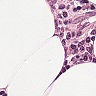
Metastatic tissue present: no